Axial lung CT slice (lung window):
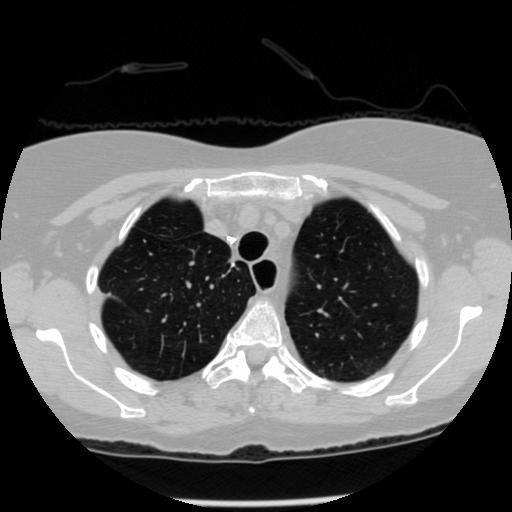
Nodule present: no